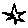
Label: star